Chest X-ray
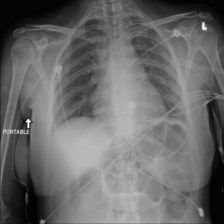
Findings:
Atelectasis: negative
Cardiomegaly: negative
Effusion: negative
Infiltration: negative
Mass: negative
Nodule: negative
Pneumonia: negative
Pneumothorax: negative
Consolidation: negative
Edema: negative
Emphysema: negative
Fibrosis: negative
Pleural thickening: negative
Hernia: negative